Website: apple-inc
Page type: review-order
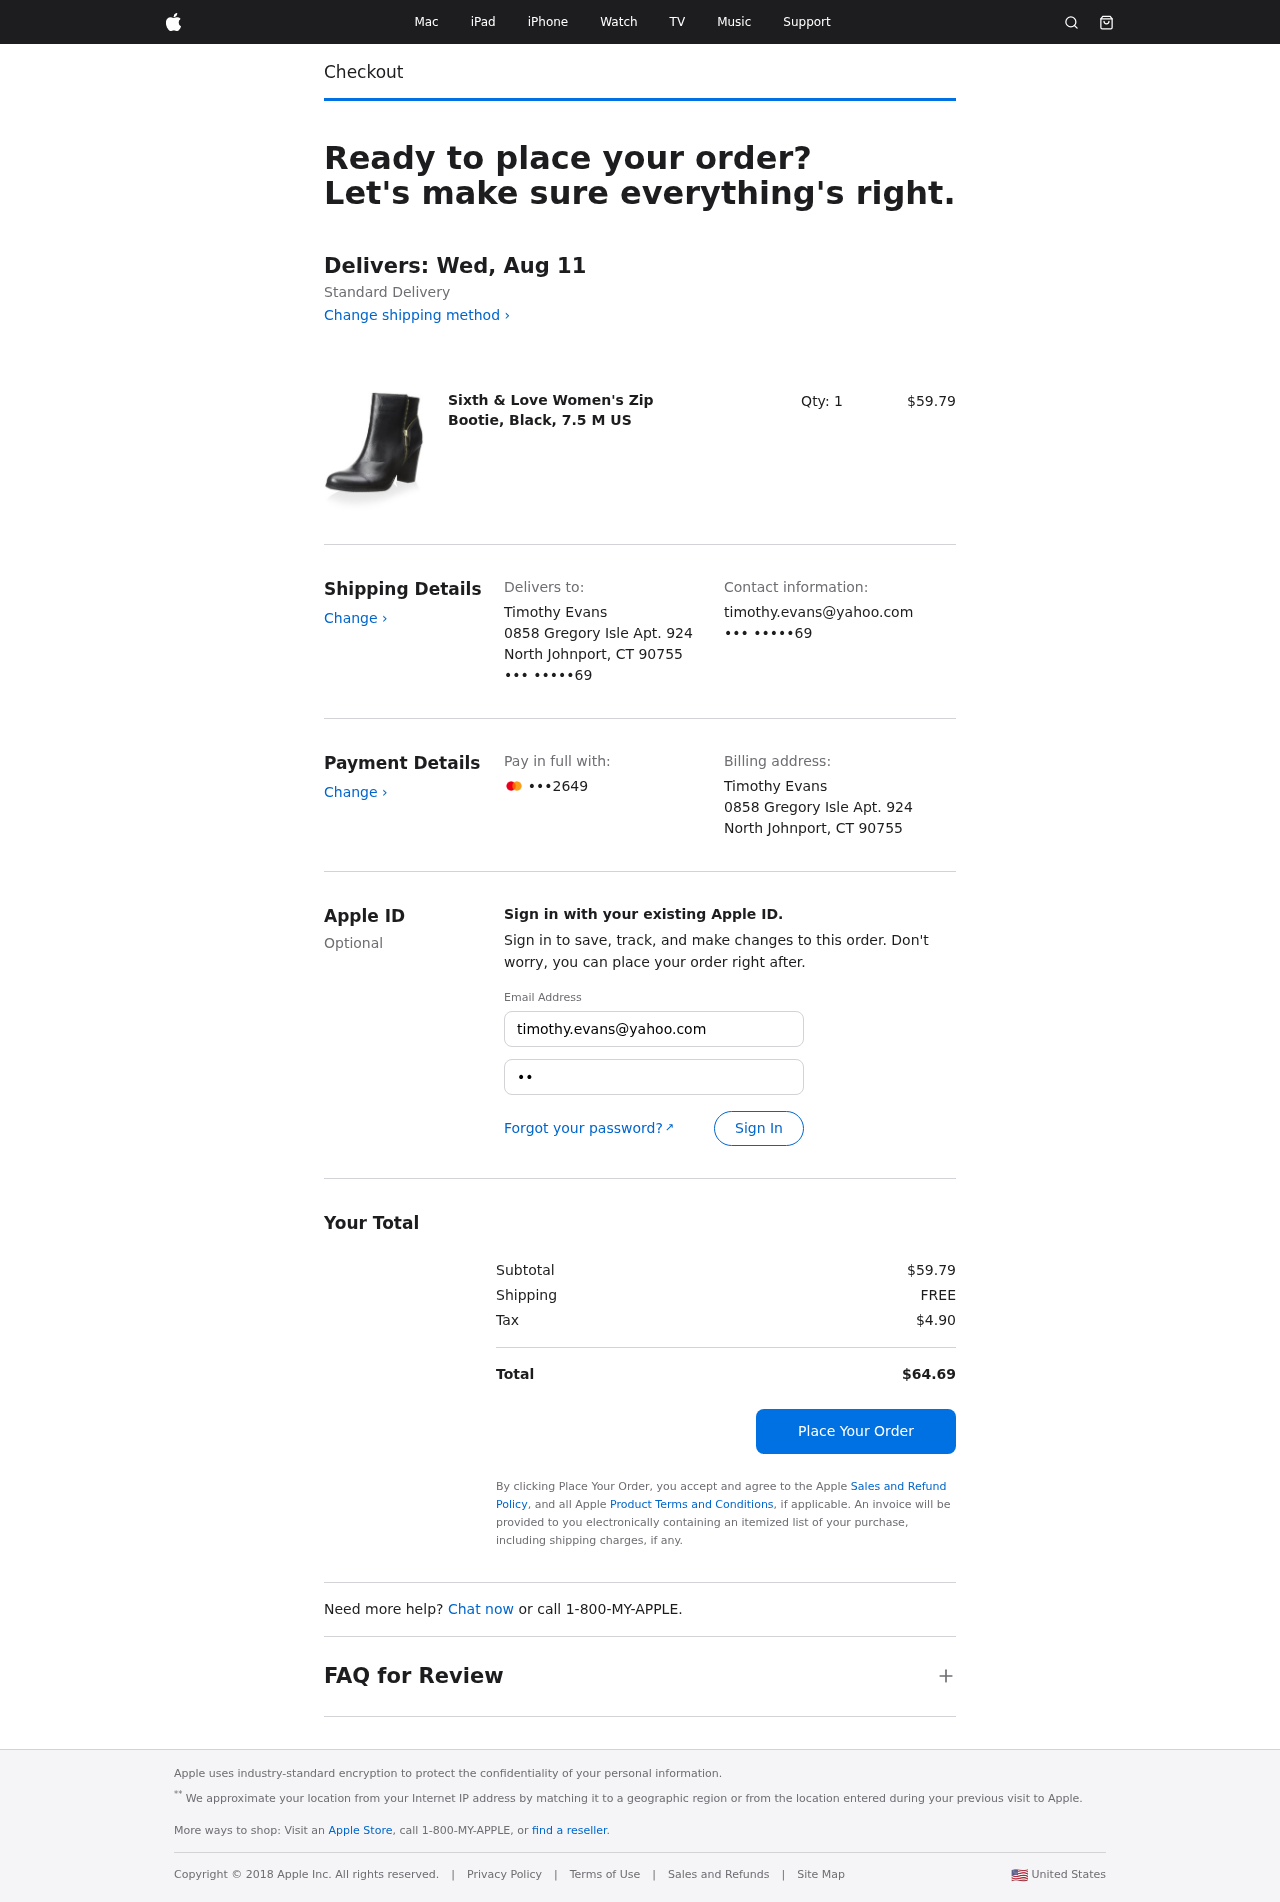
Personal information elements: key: PII_CARD_LAST4
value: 2649
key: PII_CITY_STATE_ZIP
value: North Johnport, CT 90755
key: PII_EMAIL3
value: timothy.evans@yahoo.com
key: PII_FULLNAME
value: Timothy Evans
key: PII_PHONE_SUFFIX
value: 69
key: PII_STREET
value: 0858 Gregory Isle Apt. 924
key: PII_EMAIL2
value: timothy.evans@yahoo.com
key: PII_PHONE_SUFFIX2
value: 69
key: PII_FULLNAME2
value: Timothy Evans
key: PII_STREET2
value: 0858 Gregory Isle Apt. 924
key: PII_CITY_STATE_ZIP2
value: North Johnport, CT 90755
Product elements: key: PRODUCT1_NAME
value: Sixth & Love Women's Zip Bootie, Black, 7.5 M US
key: PRODUCT1_PRICE
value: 59.79
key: PRODUCT1_QUANTITY
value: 1
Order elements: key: ORDER_DELIVERY_DATE
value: Delivers: Wed, Aug 11
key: ORDER_SUBTOTAL
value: $59.79
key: ORDER_SHIPPING_COST
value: FREE
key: ORDER_TAX
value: $4.90
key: ORDER_TOTAL
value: $64.69